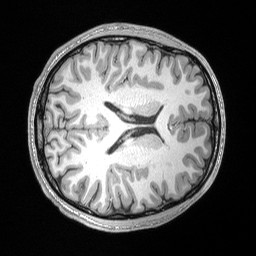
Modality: T1w
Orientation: axial
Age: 31
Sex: male
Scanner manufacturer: siemens
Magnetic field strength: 3 T
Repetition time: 2.53 s
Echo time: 0.00164 s